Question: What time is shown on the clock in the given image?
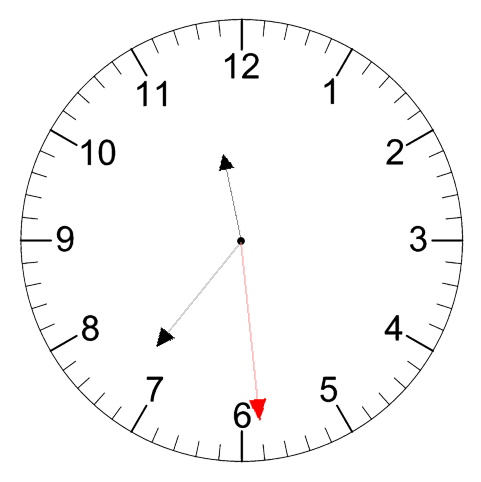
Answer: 11:36:29